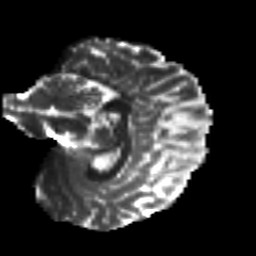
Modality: T2w
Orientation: sagittal
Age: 31
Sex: female
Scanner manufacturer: siemens
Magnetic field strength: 3 T
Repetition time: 8.8 s
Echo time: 0.085 s